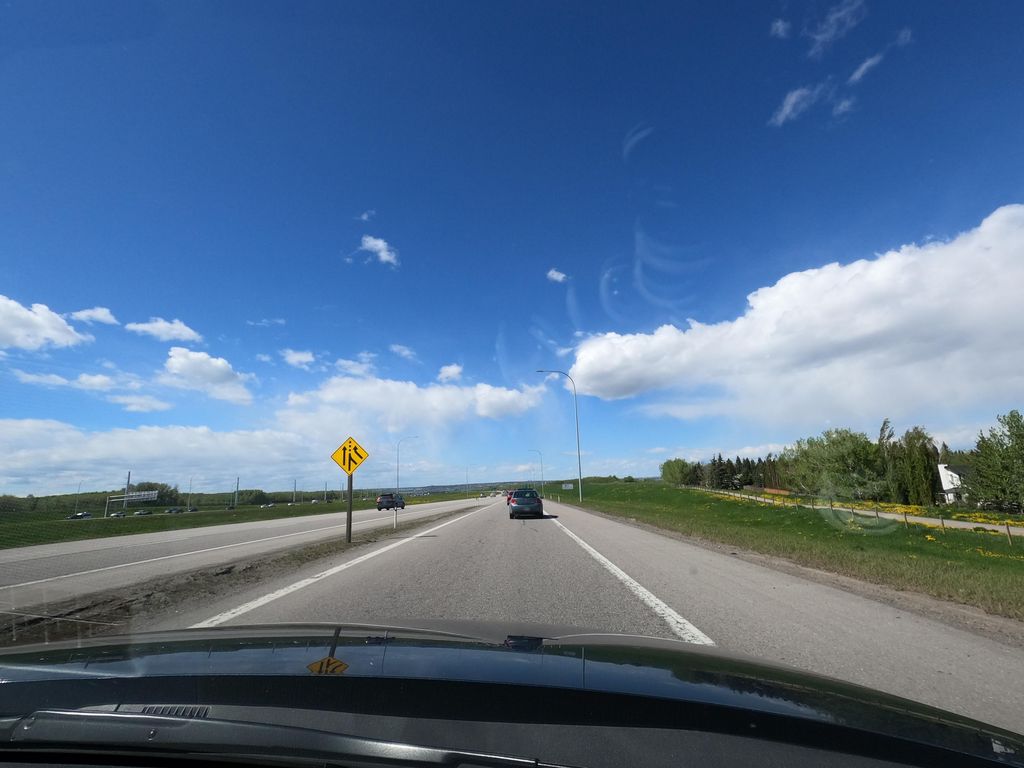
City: calgary